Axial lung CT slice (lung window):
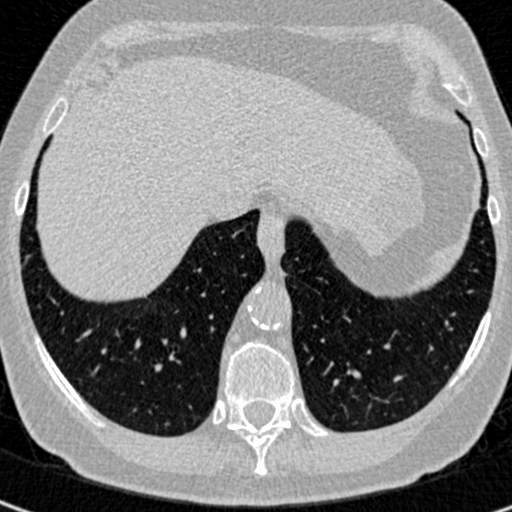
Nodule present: no